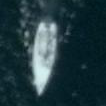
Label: civil